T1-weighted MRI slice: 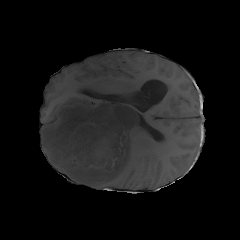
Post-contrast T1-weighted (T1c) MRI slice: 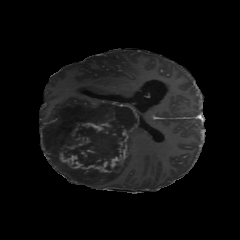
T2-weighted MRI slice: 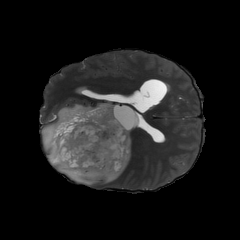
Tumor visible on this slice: yes